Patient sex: M
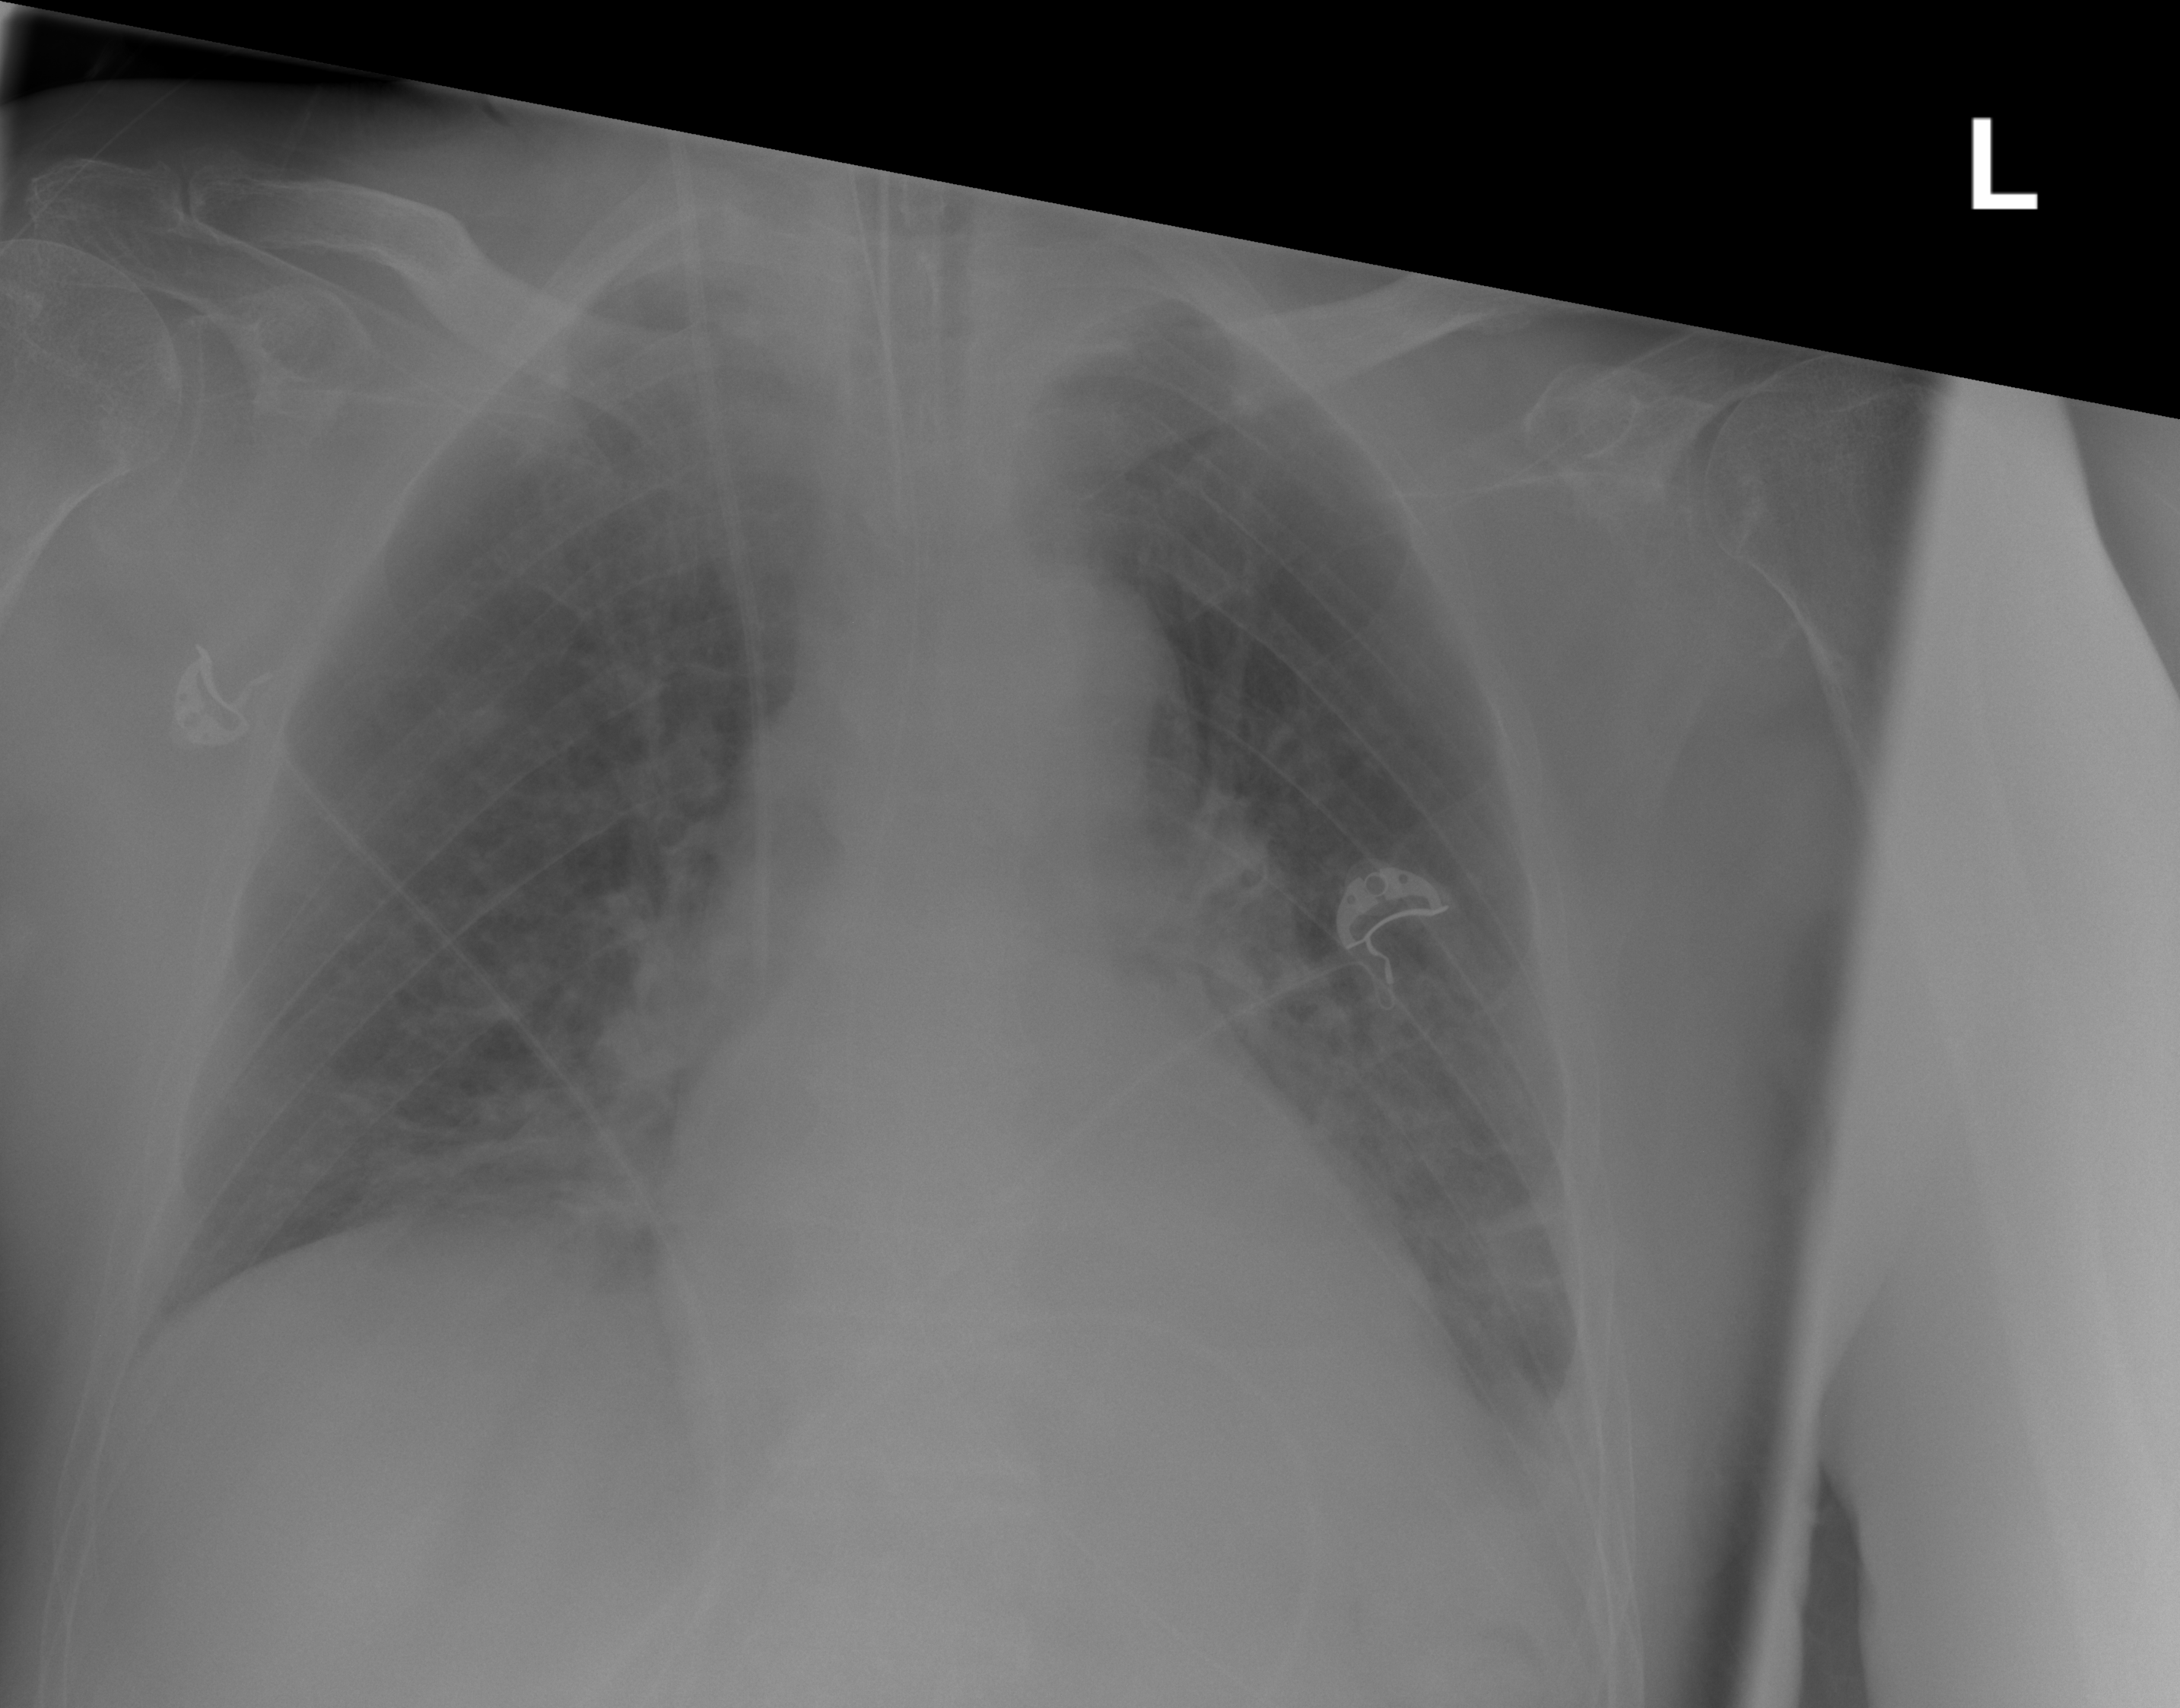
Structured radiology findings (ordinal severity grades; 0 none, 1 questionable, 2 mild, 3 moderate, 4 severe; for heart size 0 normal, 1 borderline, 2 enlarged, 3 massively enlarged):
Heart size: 2
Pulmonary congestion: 2
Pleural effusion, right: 0
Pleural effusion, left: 2
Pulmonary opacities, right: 2
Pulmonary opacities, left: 2
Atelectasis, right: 0
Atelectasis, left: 2